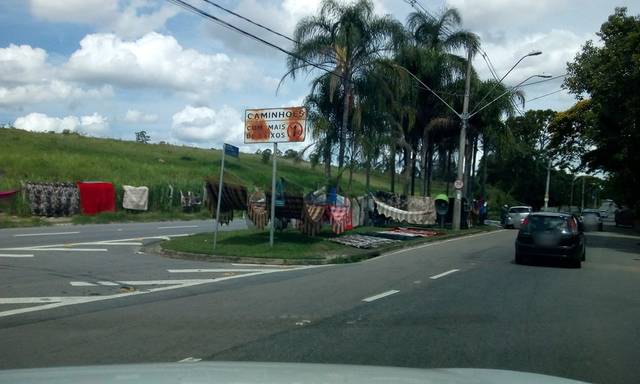
Region: Brazil
Coordinates: -23.161, -46.901